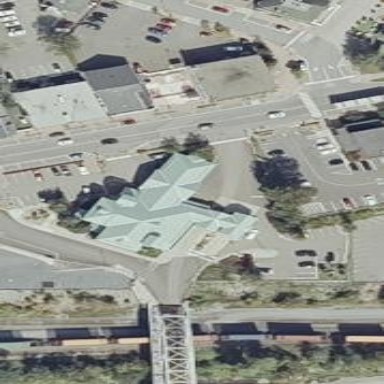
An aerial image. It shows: Government office building with gabled roof.